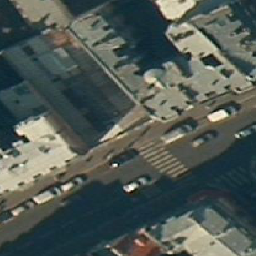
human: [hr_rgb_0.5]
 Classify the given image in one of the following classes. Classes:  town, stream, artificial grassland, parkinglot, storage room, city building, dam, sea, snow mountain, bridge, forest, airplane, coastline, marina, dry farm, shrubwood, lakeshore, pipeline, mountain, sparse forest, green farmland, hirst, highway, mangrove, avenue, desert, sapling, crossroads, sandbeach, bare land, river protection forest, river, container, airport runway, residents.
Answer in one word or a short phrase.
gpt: city building